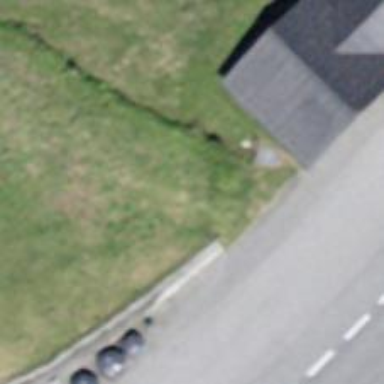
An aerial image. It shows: Bus stop with shelter.